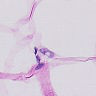
Metastatic tissue present: no